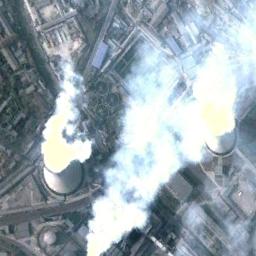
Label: thermal_power_station